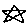
Label: star